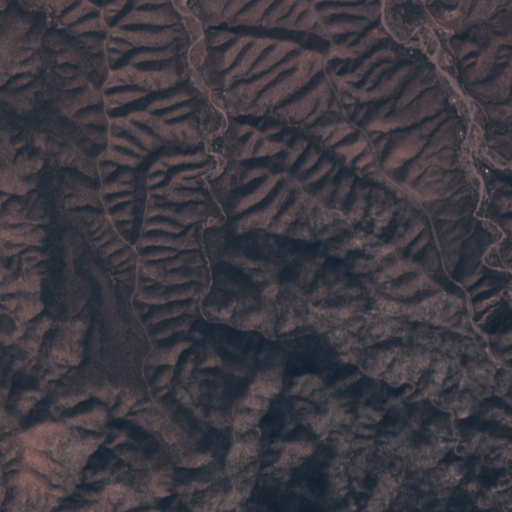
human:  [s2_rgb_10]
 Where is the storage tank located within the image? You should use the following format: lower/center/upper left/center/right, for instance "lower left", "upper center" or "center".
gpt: The storage tank is located in the center left of the image.
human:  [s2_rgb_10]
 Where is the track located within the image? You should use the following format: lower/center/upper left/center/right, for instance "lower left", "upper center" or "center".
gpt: There is no track in the image.